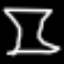
Label: hourglass